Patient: sex F, age 37
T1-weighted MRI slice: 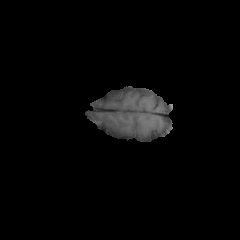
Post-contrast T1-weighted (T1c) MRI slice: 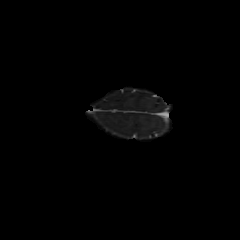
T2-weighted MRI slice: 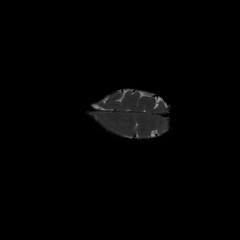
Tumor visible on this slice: no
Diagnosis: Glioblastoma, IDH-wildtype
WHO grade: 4